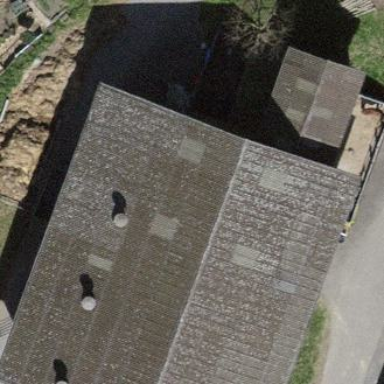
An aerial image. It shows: Barn.